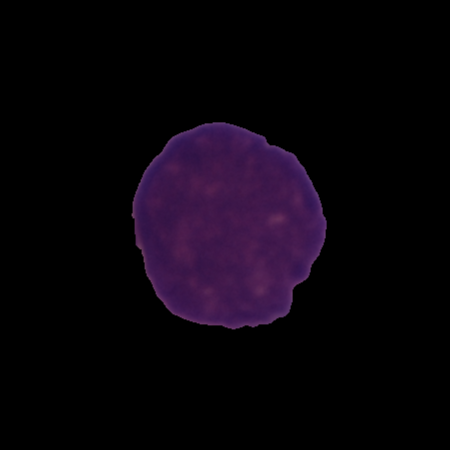
Label: cancer